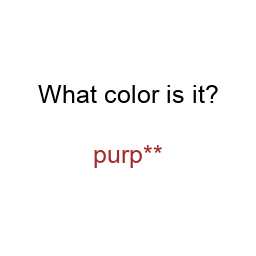
Color: brown
Color name shown: purple
Background color: white
Question text color: black